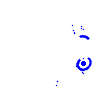
Particle: electron